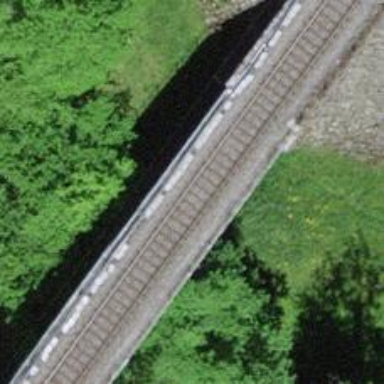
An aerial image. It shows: Railway bridge with electrified tracks and single rail.